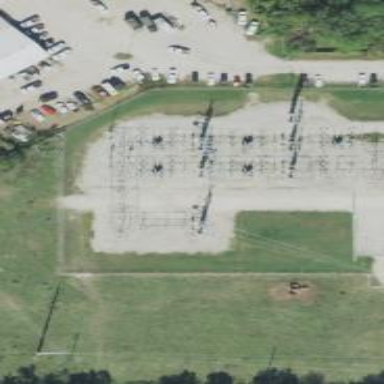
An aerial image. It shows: Switch for power supply.